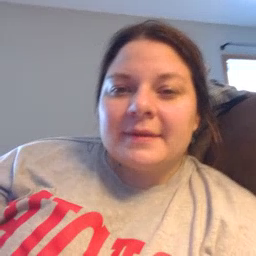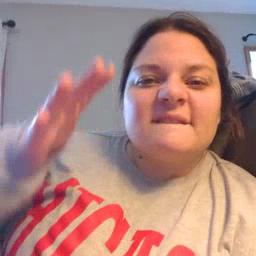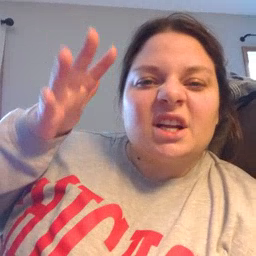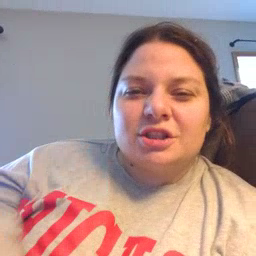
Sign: finish